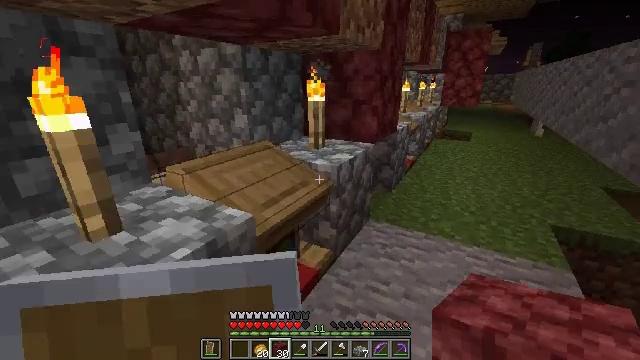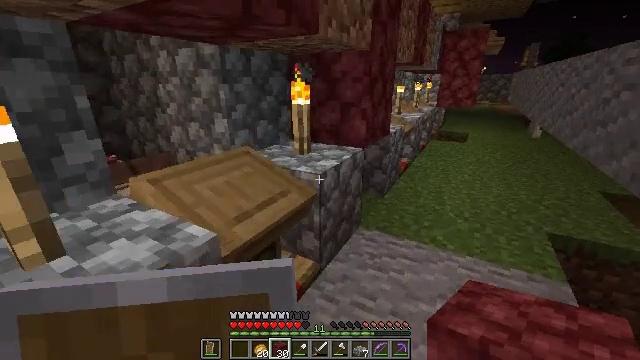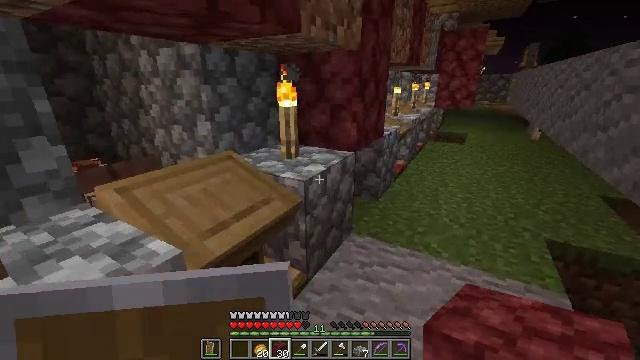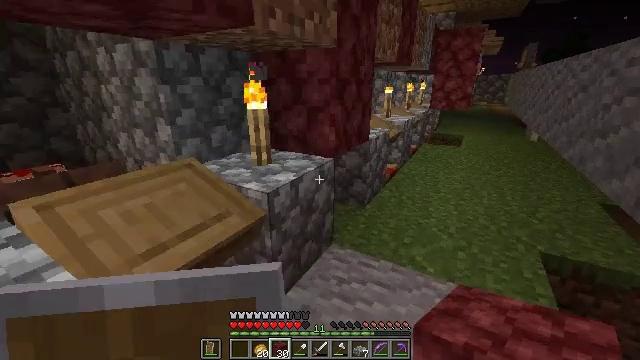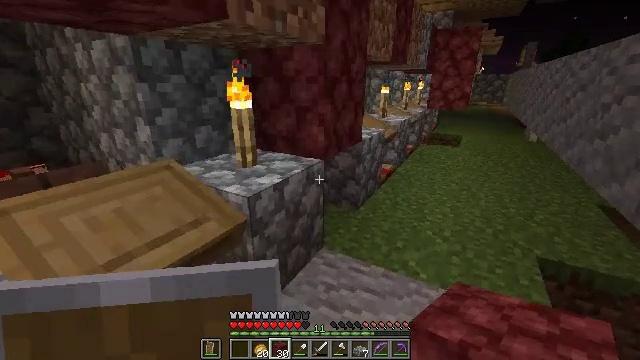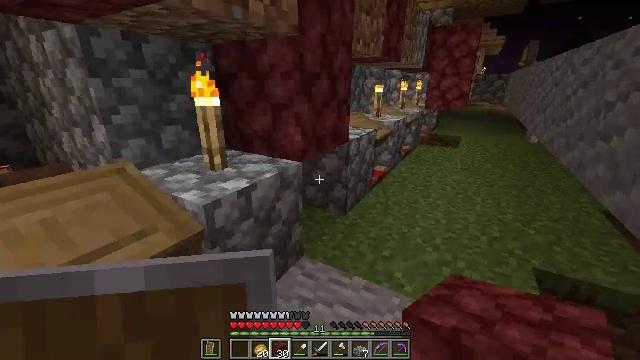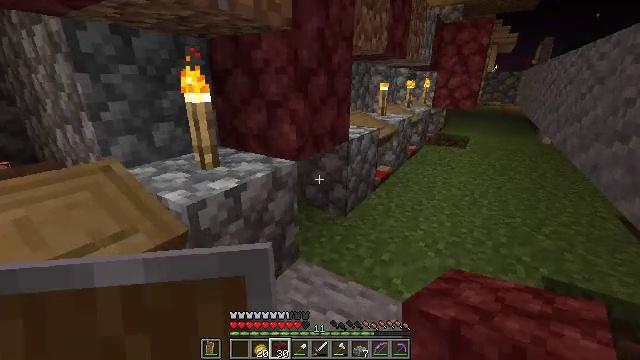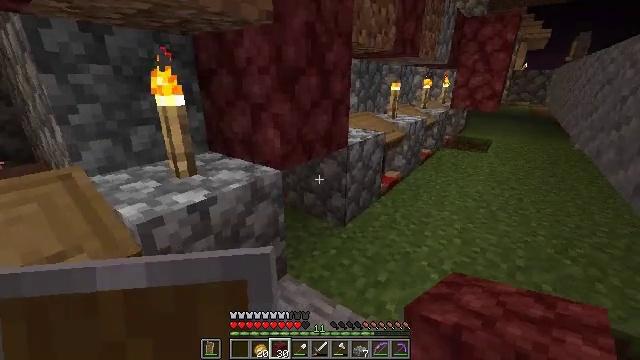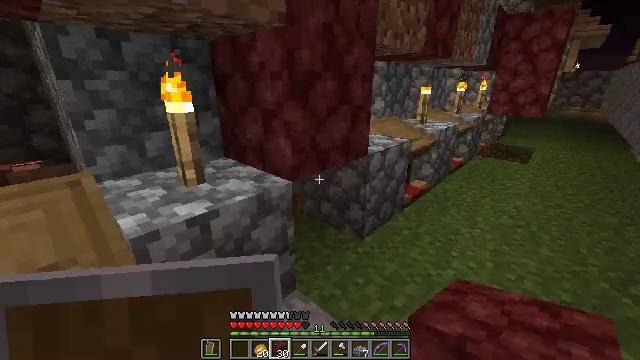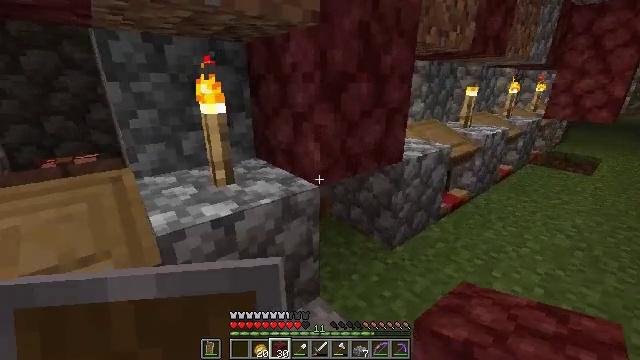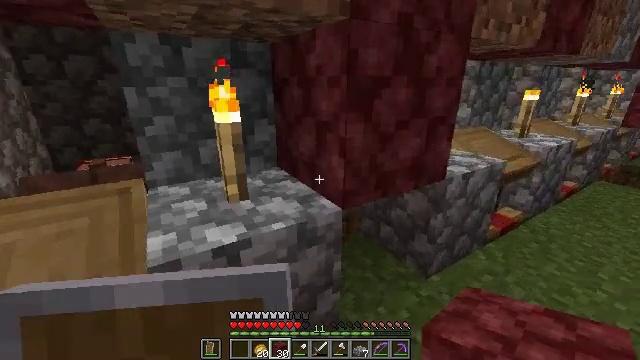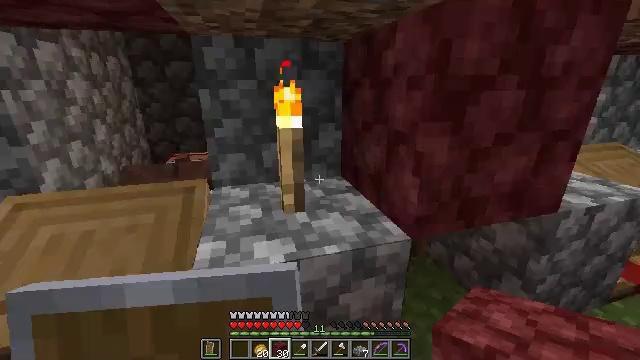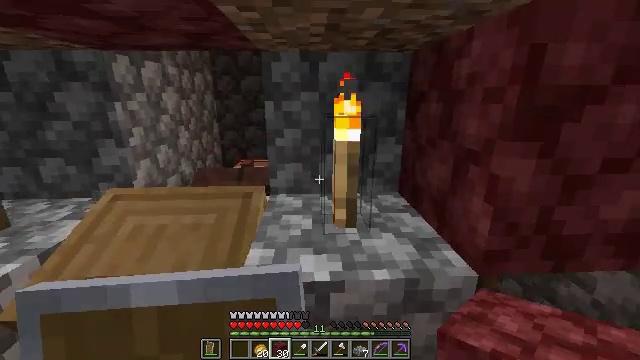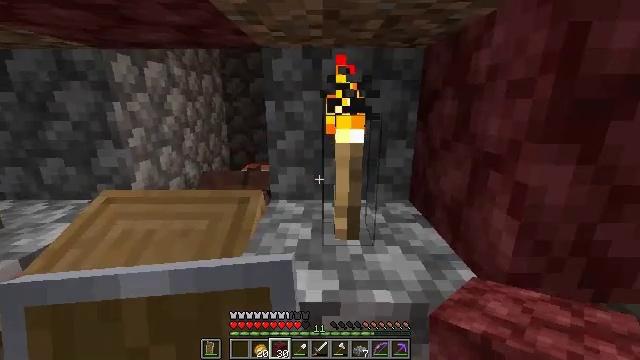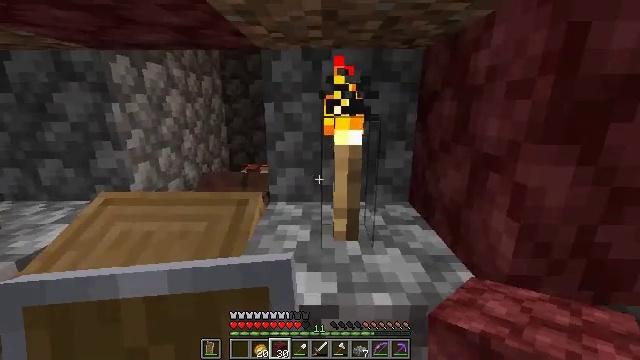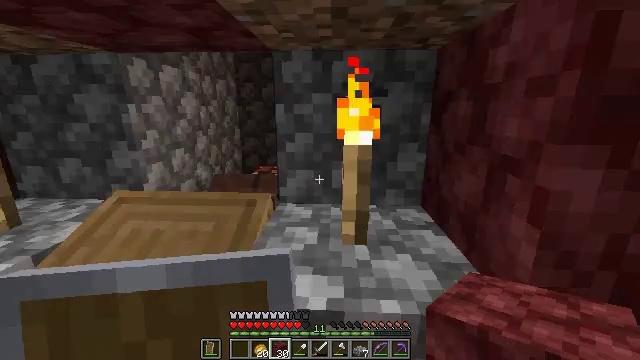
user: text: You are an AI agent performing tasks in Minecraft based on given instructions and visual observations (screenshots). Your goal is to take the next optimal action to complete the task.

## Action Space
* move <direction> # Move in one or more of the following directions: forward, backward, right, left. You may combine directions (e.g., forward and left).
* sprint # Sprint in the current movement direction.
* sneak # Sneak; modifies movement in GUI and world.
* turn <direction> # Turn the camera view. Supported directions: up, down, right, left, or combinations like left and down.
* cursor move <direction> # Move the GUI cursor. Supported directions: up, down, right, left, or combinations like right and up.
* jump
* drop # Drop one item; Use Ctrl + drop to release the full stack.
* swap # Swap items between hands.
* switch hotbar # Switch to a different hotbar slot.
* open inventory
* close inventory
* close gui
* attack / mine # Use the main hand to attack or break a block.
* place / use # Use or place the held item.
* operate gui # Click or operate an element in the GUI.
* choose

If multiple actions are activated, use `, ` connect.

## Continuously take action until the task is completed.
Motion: motion action
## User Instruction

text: Break the cobblestone to create a path.
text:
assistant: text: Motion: move forward and move right
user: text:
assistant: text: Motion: move forward and move right
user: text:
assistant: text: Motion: move forward and move right
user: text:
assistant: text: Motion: move forward and move right
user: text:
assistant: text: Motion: move forward and move right
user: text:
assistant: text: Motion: move forward and move right, turn left
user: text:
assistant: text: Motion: move forward and move right, turn left
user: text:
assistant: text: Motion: move forward, turn left
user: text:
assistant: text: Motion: move forward, turn left
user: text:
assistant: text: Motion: move forward, turn left
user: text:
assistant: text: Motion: move forward, turn left
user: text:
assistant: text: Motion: turn left and up
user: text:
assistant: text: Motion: turn left
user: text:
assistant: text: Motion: no_op
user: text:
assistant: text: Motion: turn left
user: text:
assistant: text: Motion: turn left and up
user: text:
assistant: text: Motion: turn left and up
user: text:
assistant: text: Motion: turn left
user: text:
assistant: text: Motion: no_op
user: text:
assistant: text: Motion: no_op
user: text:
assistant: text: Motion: no_op
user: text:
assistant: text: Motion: move left
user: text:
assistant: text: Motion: move forward and move left
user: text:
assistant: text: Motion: move forward and move left
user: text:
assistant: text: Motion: move forward and move left
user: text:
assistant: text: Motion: move forward and move left
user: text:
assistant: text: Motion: move forward and move left
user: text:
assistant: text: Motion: move forward and move left
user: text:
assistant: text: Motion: move forward and move left
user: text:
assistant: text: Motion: move forward and move left